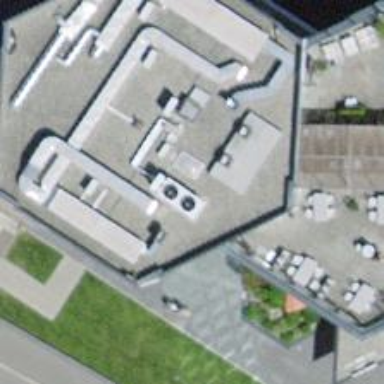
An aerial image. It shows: Building with flat roof.